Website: ulta-beauty
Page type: delivery-shipping
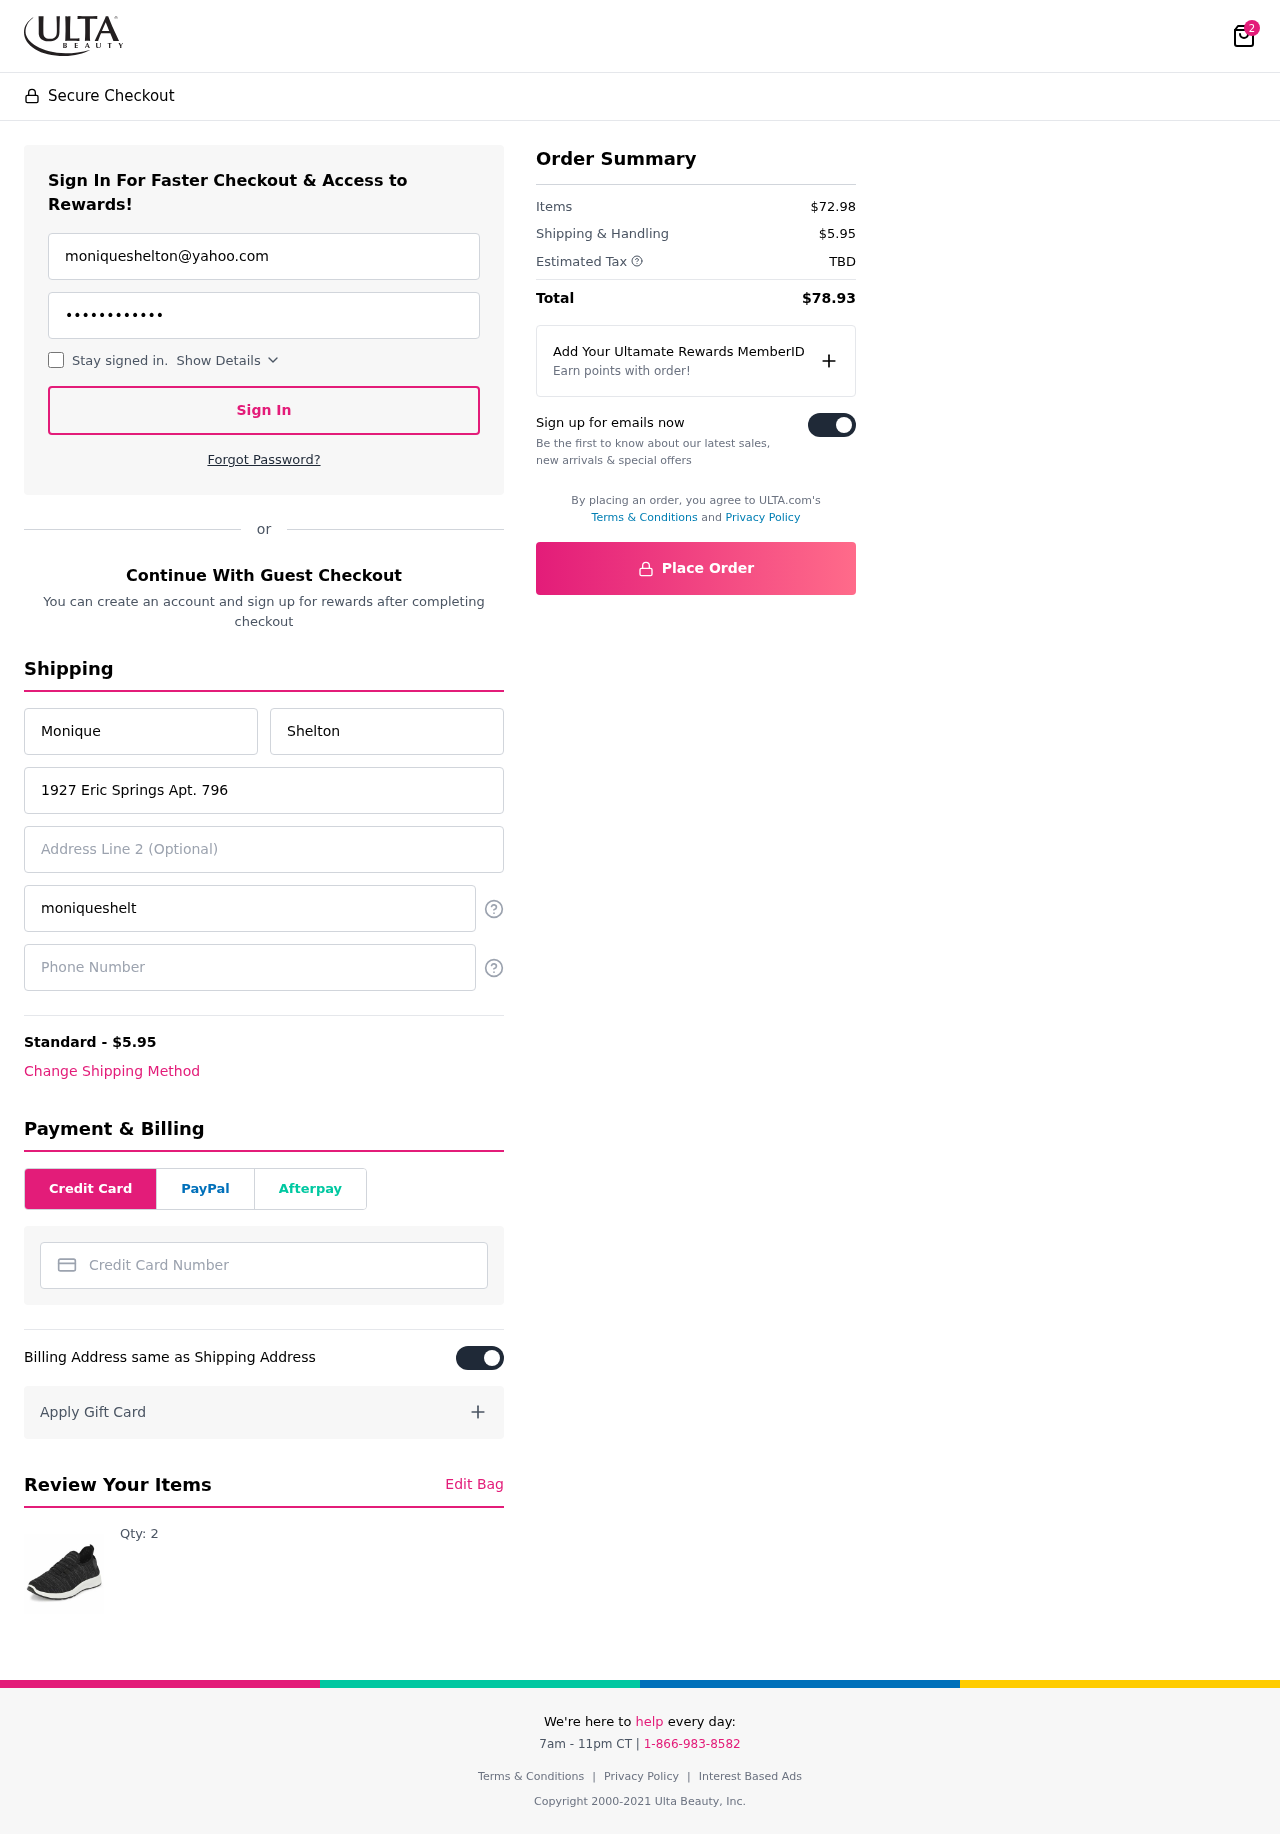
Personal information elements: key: PII_CARD_NUMBER
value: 3436 1454 4029 196
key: PII_EMAIL
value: moniqueshelton@yahoo.com
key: PII_EMAIL2
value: moniqueshelton@yahoo.com
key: PII_FIRSTNAME
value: Monique
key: PII_LASTNAME
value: Shelton
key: PII_PHONE
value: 5822546772
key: PII_STREET
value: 1927 Eric Springs Apt. 796
Product elements: key: PRODUCT1_QUANTITY
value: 2
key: PRODUCT1
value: Qty: 2
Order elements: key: ORDER_NUM_ITEMS
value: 2
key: ORDER_SHIPPING_COST
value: $5.95
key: ORDER_SUBTOTAL
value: $72.98
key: ORDER_TAX
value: TBD
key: ORDER_TOTAL
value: $78.93